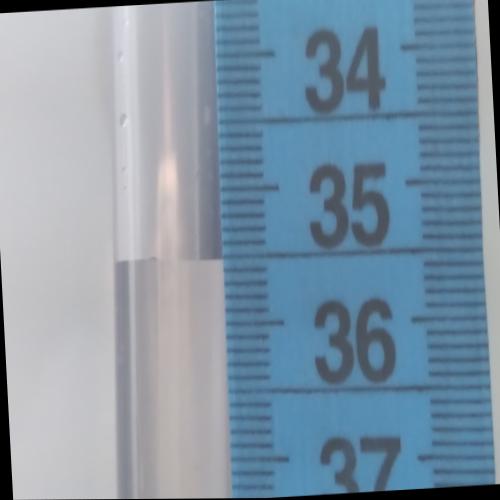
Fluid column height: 35.5 cm